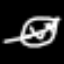
Label: leaf